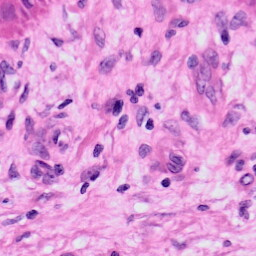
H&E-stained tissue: Skin